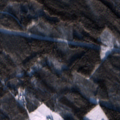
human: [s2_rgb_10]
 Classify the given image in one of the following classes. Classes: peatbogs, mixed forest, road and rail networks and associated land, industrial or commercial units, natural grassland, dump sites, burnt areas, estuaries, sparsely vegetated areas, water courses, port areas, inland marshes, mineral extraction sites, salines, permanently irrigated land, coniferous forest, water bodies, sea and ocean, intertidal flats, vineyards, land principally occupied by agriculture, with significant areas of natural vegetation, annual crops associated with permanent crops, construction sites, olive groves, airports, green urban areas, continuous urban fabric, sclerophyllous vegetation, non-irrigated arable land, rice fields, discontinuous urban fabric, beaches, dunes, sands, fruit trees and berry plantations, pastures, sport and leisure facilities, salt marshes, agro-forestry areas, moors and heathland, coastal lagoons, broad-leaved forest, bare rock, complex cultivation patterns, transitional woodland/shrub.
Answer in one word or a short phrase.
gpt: coniferous forest, mixed forest, transitional woodland/shrub